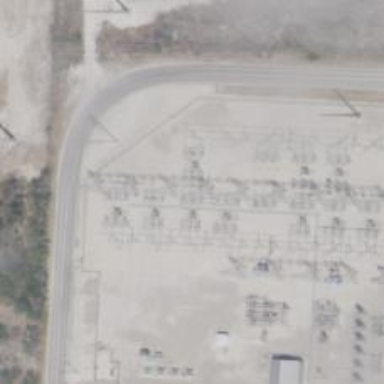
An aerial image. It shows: Power tower.